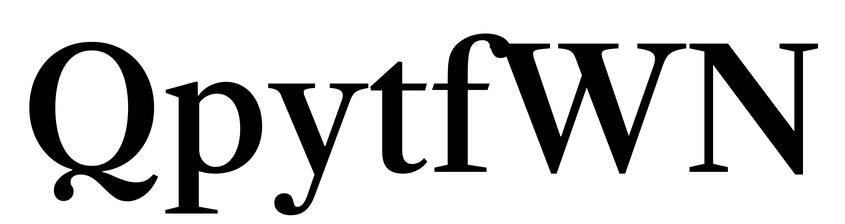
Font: LibreCaslonText_Medium